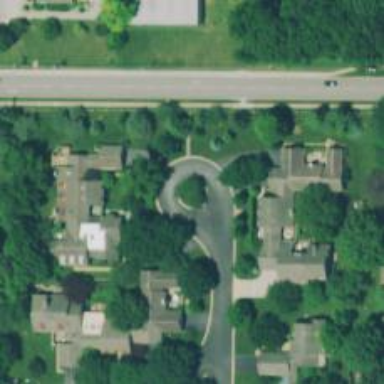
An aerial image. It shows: Turning loop on the road.